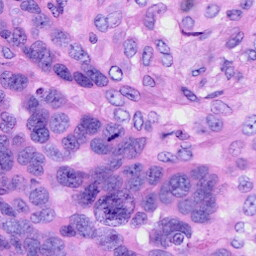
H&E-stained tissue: Ovarian